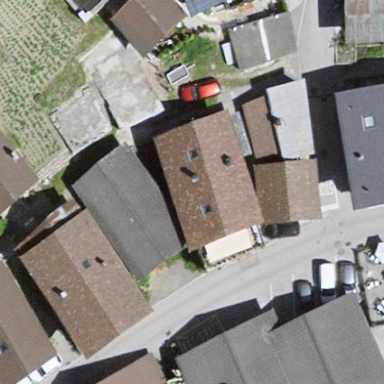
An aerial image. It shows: Simple house.